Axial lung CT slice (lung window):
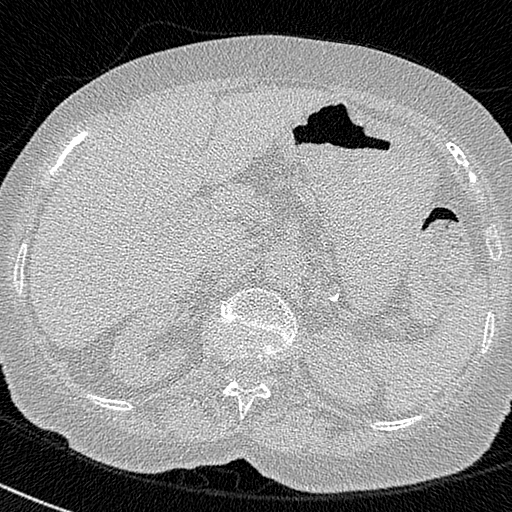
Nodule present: no